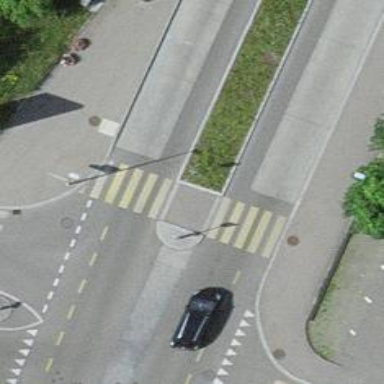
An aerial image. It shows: Kerb barrier.